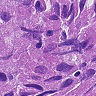
Metastatic tissue present: yes